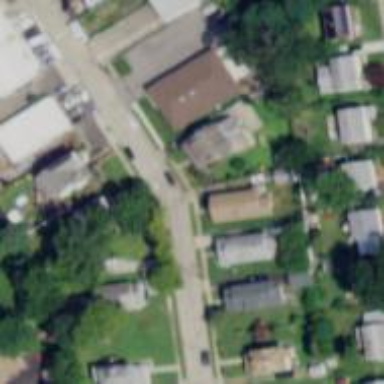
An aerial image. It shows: Residential road.